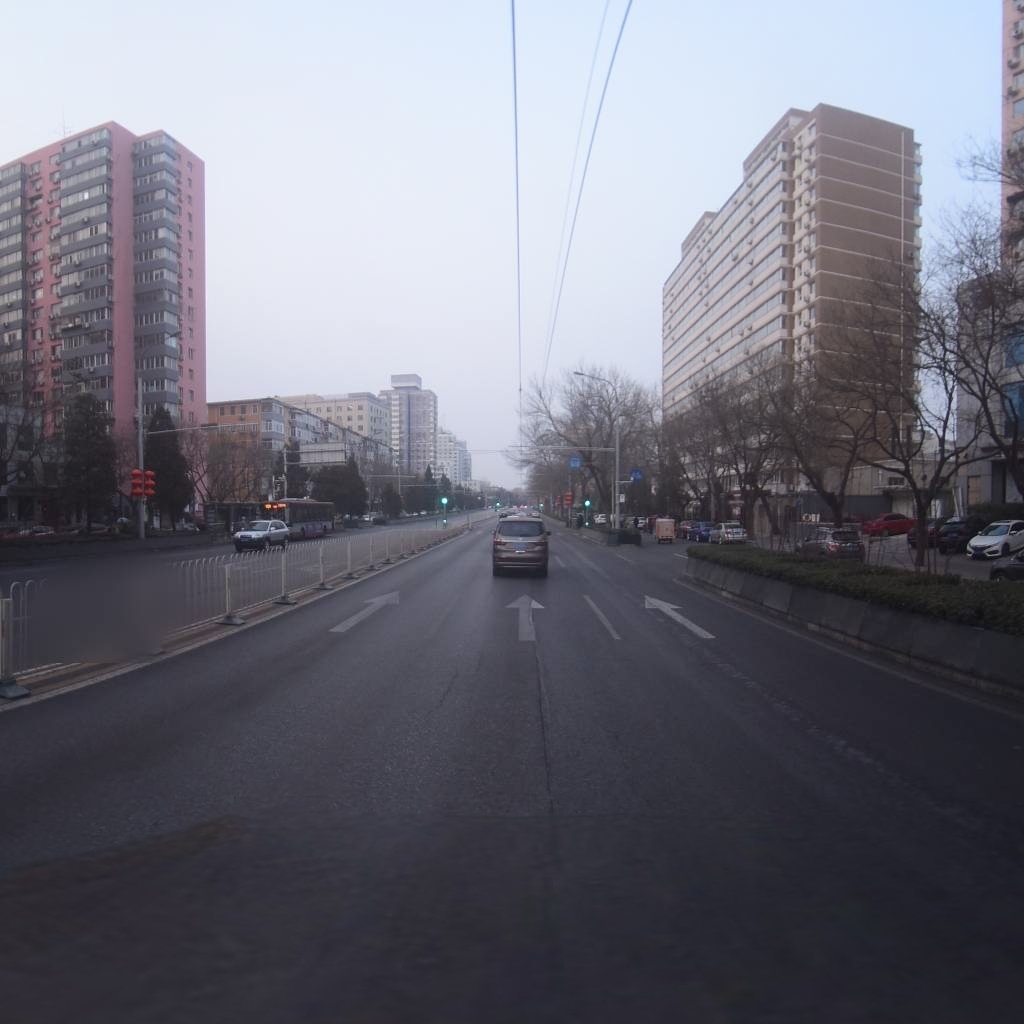
Region: Xicheng
Road damage annotations: longitudinal crack, longitudinal crack